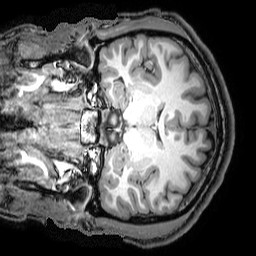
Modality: T1w
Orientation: sagittal
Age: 18
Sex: male
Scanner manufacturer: philips
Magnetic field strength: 3 T
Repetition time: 8.143 s
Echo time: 3.763 s